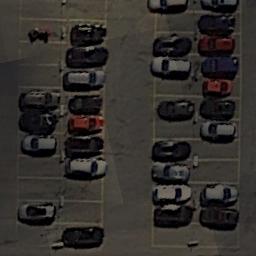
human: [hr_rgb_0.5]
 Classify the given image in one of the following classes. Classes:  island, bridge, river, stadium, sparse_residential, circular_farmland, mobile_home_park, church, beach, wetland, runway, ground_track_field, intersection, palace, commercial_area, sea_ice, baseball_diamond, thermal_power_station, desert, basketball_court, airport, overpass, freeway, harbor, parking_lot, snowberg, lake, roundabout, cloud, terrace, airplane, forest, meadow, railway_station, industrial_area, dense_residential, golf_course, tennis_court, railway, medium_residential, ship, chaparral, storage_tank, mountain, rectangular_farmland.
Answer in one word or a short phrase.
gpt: parking_lot